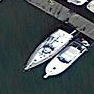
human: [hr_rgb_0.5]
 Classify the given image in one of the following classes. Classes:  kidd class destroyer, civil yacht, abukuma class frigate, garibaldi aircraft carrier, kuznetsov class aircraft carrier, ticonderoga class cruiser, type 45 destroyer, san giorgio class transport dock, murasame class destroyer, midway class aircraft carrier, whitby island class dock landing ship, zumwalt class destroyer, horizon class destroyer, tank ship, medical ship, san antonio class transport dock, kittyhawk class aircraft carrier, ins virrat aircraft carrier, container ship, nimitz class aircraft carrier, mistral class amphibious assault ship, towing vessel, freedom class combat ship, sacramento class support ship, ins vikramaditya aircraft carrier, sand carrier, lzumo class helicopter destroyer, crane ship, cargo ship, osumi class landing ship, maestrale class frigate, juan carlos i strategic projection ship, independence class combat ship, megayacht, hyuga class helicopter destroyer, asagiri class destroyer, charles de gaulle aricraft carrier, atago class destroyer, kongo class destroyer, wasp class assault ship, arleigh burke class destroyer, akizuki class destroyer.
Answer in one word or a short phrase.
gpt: Civil yacht